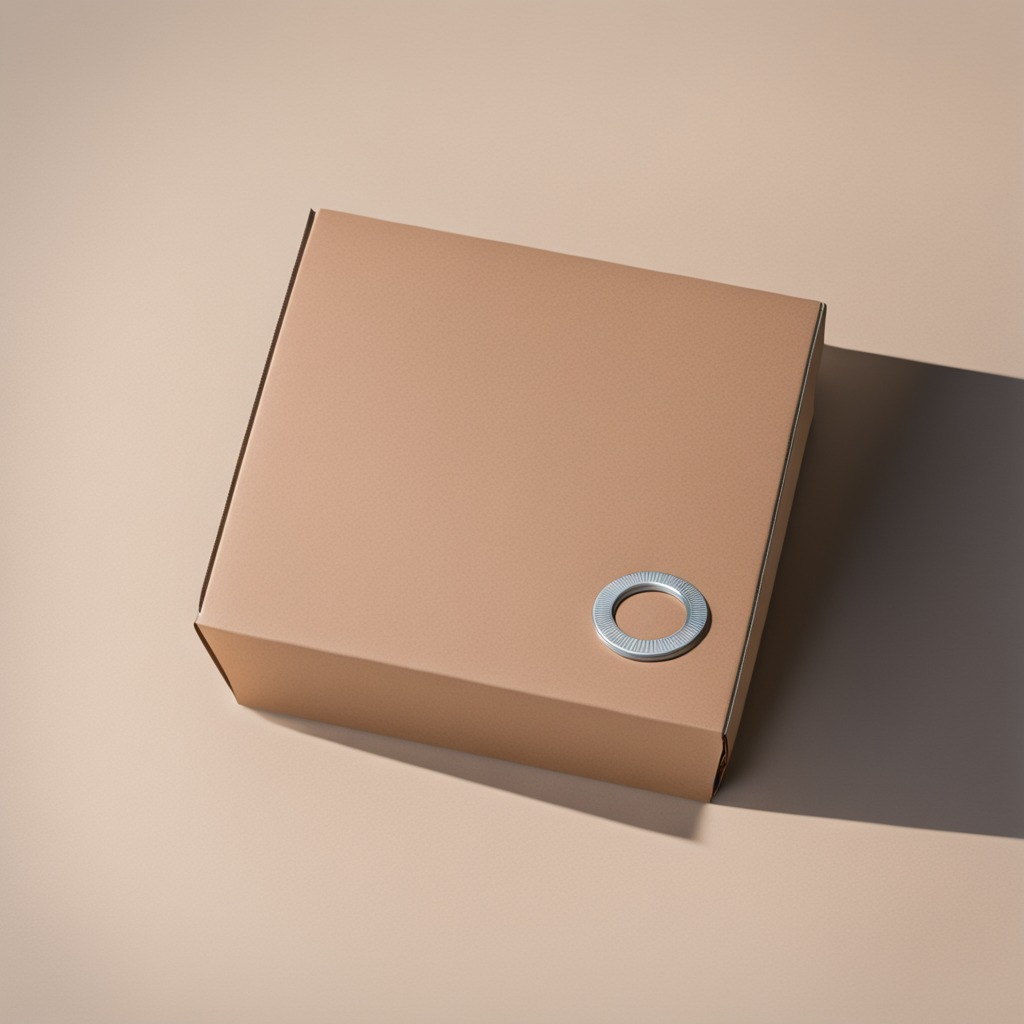
A flat metal washer is lying on a clean dry cardboard box surface in an outdoor workshop during daytime bright natural light soft shadows slightly creased but